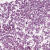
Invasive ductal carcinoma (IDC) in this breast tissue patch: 1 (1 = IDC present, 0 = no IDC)